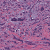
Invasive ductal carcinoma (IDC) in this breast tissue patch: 1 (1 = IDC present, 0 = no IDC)